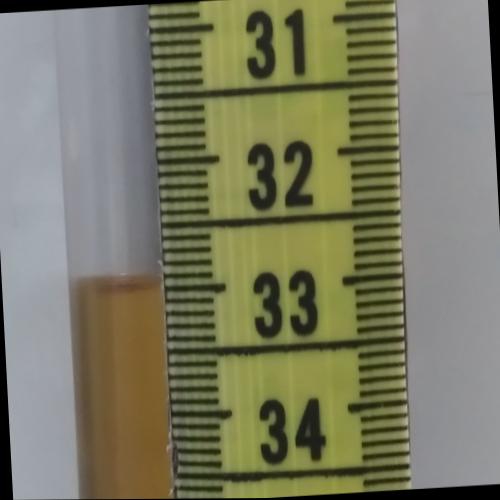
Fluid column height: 33.0 cm